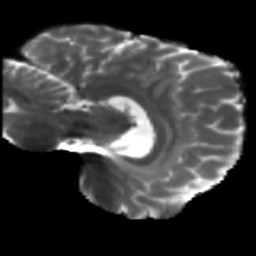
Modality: T2w
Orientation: sagittal
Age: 42
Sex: male
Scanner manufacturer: siemens
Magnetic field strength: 3 T
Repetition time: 5.25 s
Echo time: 0.08 s